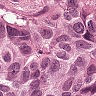
Metastatic tissue present: yes